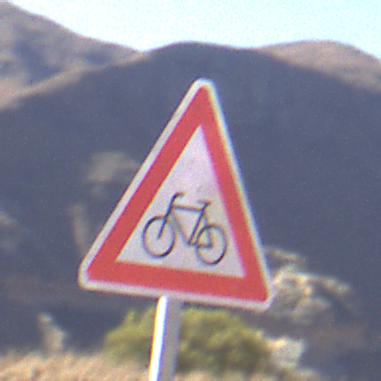
Verkehrszeichen: RadverkehrRechts
Umgebung: Outdoor, Nature
Tageszeit: MorningAfternoon
Wetter: Clear
Licht: Natural
Jahreszeit: NotSpecified
Kontrast: HighContrast